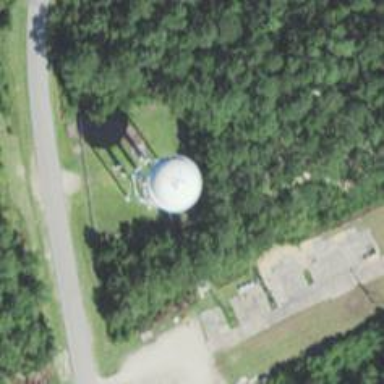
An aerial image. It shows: Water tower that is man-made.